Aerial crown-view tile of a tropical tree (Barro Colorado Island, Panama), acquired 20240813:
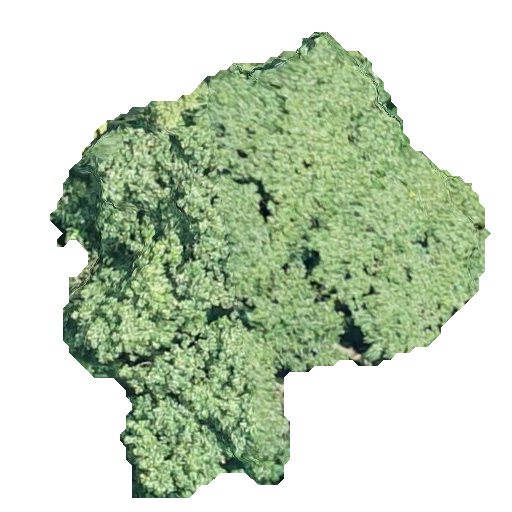
Species: Hieronyma alchorneoides
GBIF accepted scientific name: Hieronyma alchorneoides
Crown area: 189.38 m²